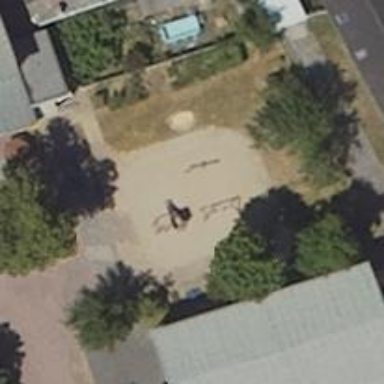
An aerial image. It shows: Playground area for leisure activities on the land.